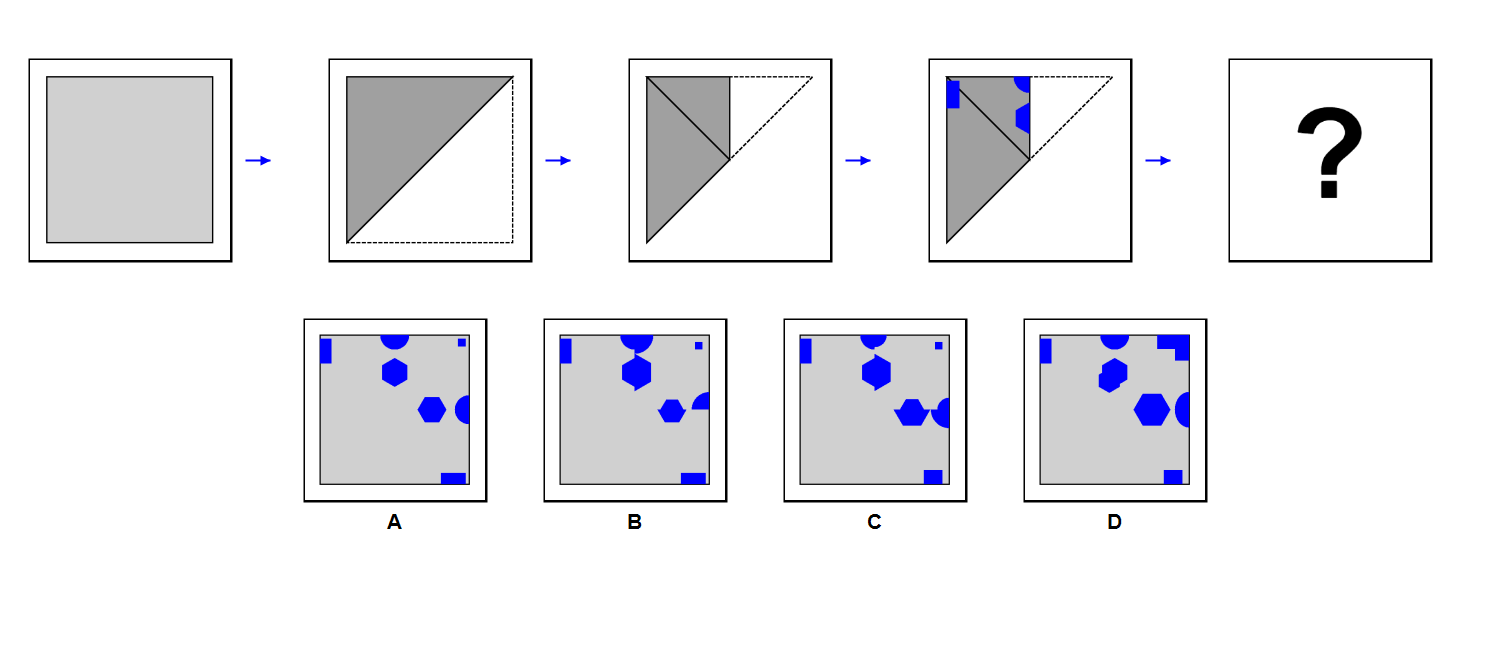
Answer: A